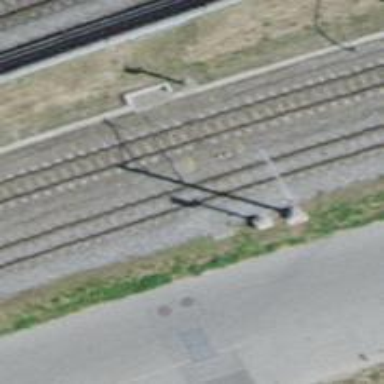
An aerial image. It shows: Railway signal.